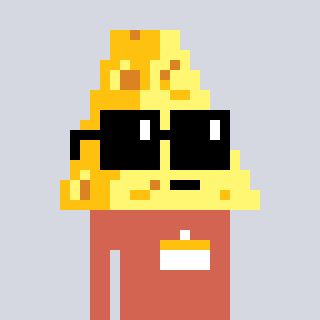
a pixel art character with square black sunglasses, a cheese-shaped head and a peachy-colored body on a cool background